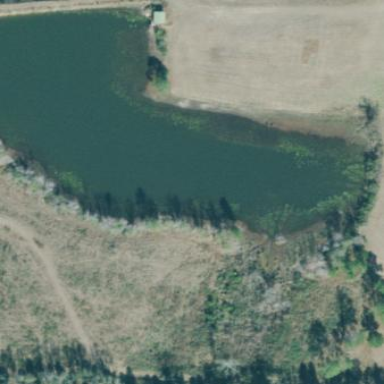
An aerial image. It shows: Lake with natural water.